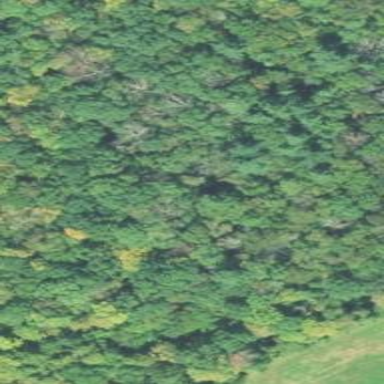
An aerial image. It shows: Mixed woodland with various types of leaves.